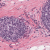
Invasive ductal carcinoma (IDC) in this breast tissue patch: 0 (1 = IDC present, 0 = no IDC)